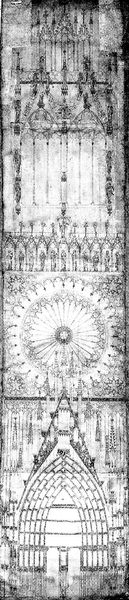
Titel: Straßburger Münster
Standort: Straßburg (EU - F)
Schlagwörter: weiß, fenster, frankreich, glas, schwarz, skizze, tür, zeichnung, rose, ornament, architektur, kirche, gotik, bogen, fassade, eingang, rundfenster, dom, entwurf, kathedrale, portal, rosette, spitzbogen, mittelalter, lanzettfenster, riss, aufriss, tympanon, notre dame, architekt, fialen, drillingsfenster, architekturriss